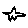
Label: star